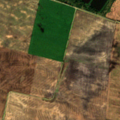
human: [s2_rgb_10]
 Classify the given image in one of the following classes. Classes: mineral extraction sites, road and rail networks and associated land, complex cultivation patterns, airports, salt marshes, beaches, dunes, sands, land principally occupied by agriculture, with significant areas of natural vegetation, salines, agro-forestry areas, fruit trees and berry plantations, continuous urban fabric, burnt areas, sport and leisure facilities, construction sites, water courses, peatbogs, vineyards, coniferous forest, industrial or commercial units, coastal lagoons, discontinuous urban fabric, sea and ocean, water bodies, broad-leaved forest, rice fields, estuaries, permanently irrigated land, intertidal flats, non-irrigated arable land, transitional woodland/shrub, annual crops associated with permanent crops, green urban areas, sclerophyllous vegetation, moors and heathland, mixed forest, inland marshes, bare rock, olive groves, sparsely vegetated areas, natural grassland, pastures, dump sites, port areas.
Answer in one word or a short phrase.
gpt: industrial or commercial units, non-irrigated arable land